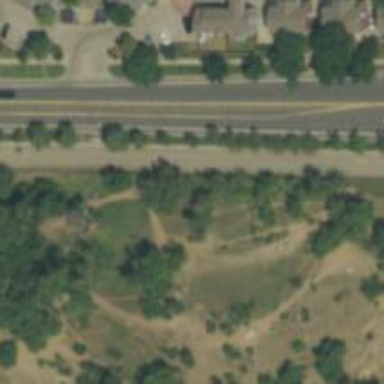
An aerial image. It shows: Disc golf tee area.